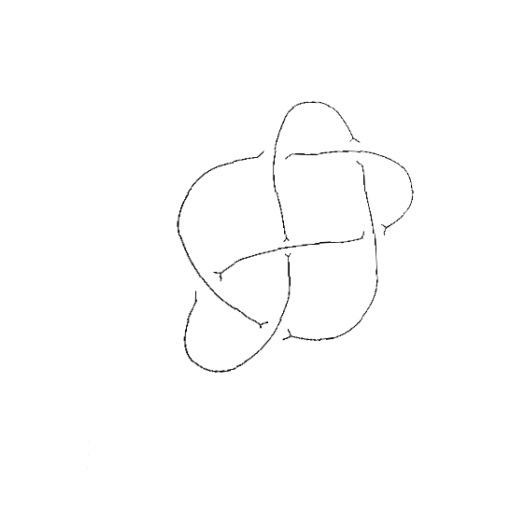
Crossing number: 6